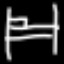
Label: bed